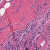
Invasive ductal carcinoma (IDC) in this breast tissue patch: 0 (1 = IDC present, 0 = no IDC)